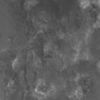
Label: not_dusty